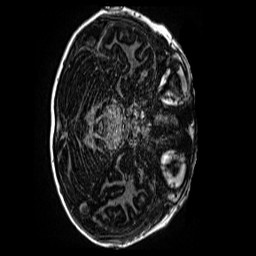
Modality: MP2RAGE
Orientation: axial
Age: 11
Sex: male
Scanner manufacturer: siemens
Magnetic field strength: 3 T
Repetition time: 4 s
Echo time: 0.00299 s